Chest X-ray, AP view. Patient: 56 years old, sex F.
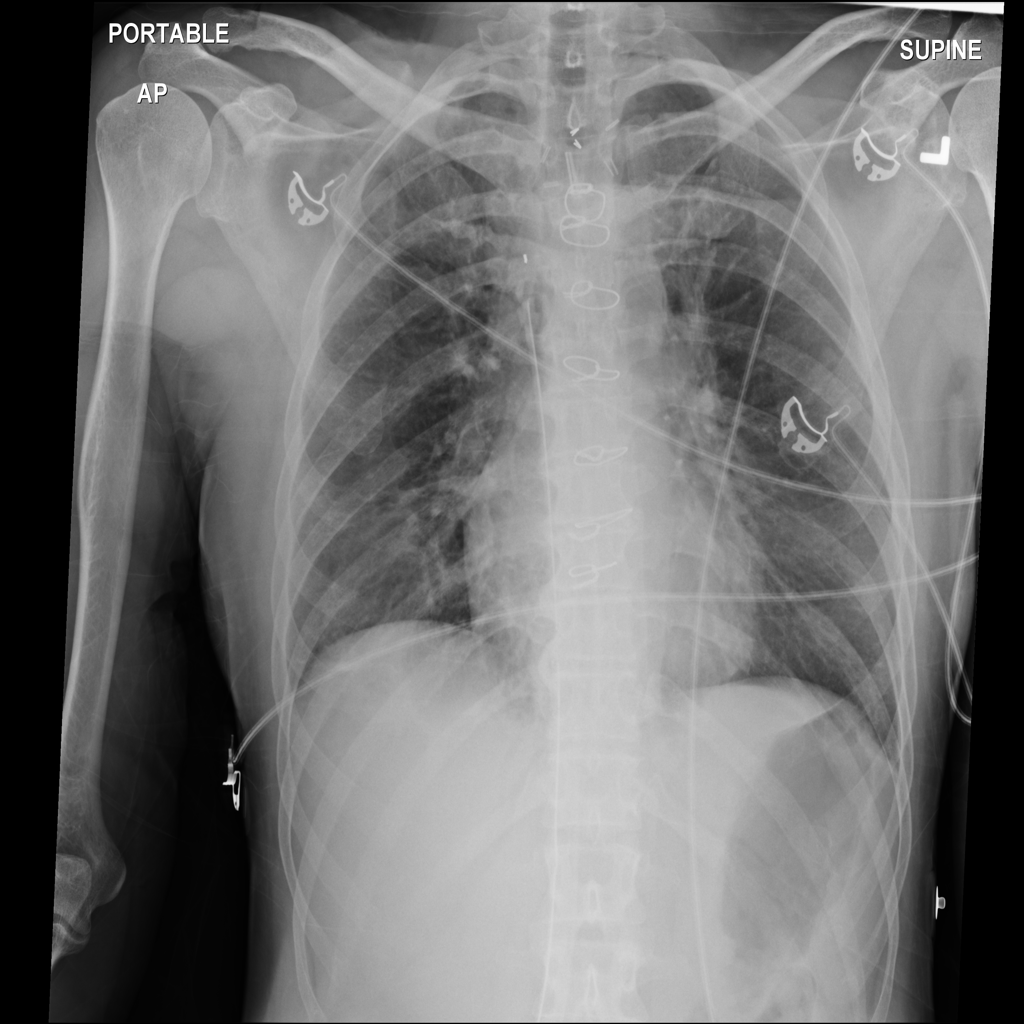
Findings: Infiltration